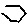
Label: hexagon